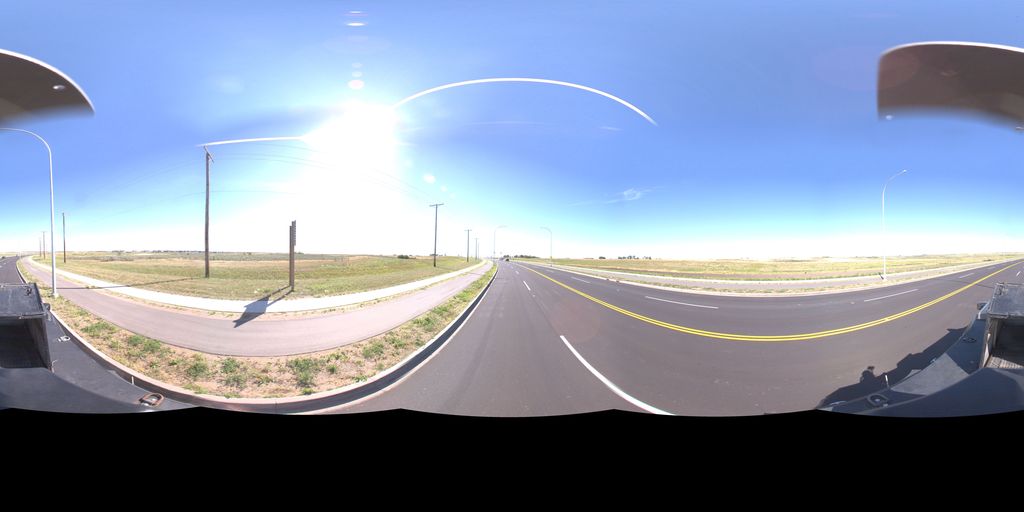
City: saskatoon